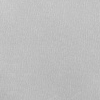
Atmospheric dust classification: dusty